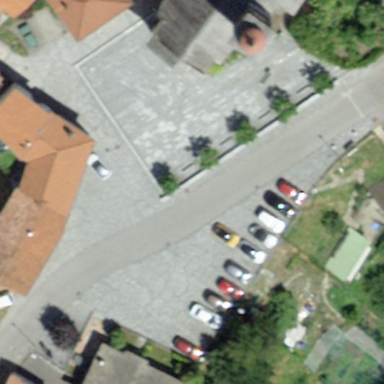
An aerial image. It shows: Square.